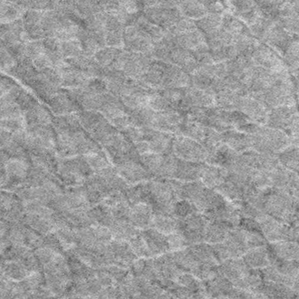
Label: frost